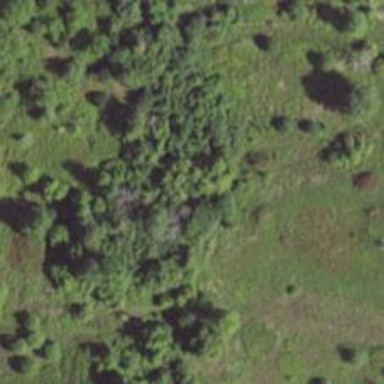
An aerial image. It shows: Disc golf hole.